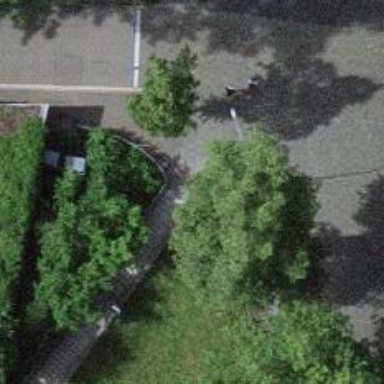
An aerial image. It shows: Set of steps on the road.